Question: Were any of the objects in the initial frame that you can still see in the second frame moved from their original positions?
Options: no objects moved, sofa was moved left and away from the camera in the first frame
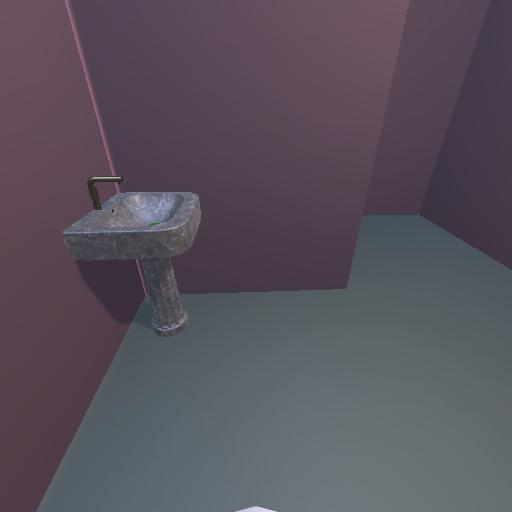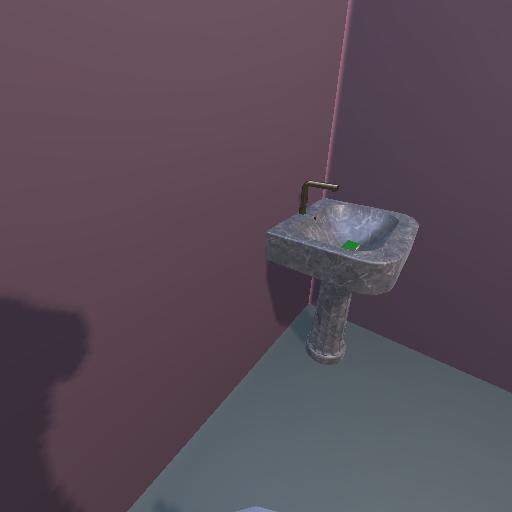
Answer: no objects moved